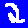
Digit: 2